Aerial crown-view tile of a tropical tree (Barro Colorado Island, Panama), acquired 20241216:
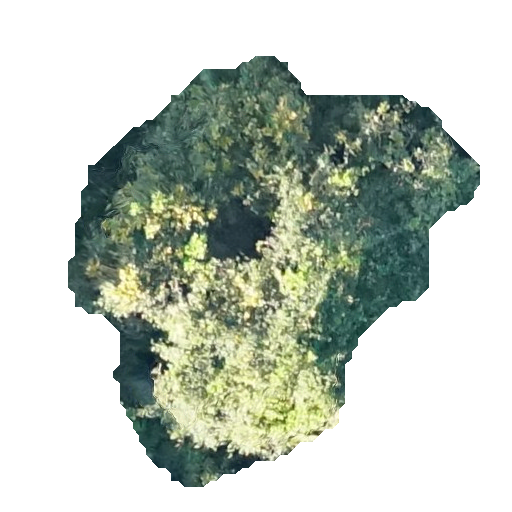
Species: Anacardium excelsum
GBIF accepted scientific name: Anacardium excelsum
Crown area: 160.34 m²